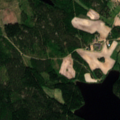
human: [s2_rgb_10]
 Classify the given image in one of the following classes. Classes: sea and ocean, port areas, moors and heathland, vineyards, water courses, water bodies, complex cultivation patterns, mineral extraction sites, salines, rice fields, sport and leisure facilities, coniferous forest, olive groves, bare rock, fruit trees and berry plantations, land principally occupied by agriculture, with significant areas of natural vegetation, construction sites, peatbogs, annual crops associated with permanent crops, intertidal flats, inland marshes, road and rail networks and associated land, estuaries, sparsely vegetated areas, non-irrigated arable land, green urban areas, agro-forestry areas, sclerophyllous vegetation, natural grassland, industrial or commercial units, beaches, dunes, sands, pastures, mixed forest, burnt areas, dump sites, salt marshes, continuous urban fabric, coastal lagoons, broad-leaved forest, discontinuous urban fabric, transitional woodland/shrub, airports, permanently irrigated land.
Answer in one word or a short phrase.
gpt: land principally occupied by agriculture, with significant areas of natural vegetation, coniferous forest, transitional woodland/shrub, water bodies